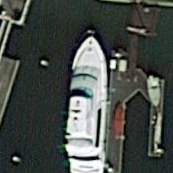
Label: Civil_yacht